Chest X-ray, PA view. Patient: 47 years old, sex F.
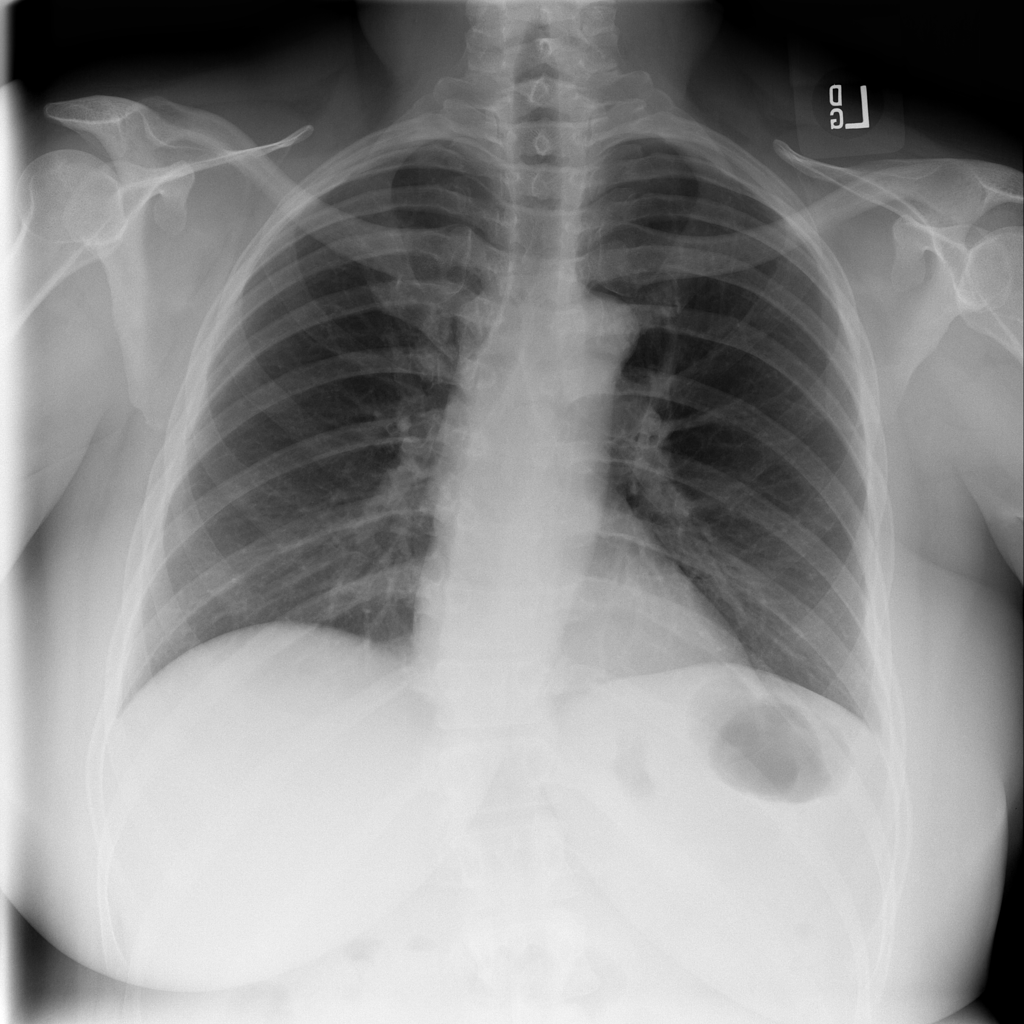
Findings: No Finding